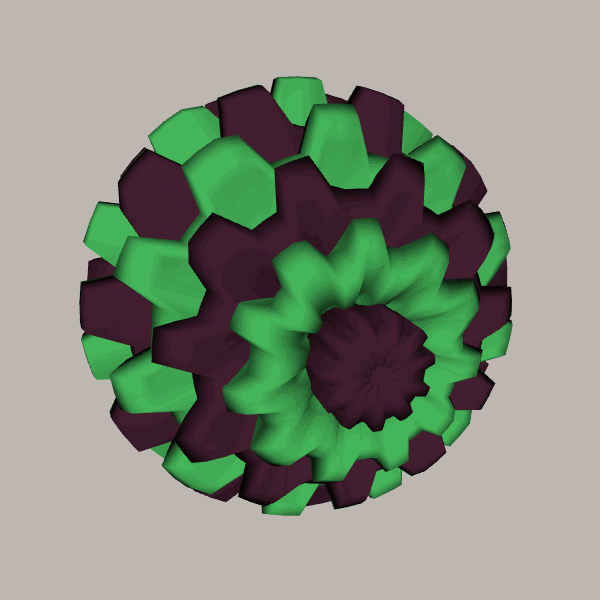
Background: light